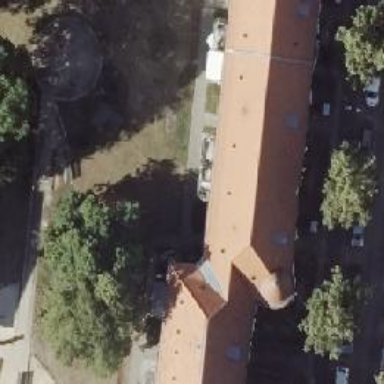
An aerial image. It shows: Apartment building with hipped roof.